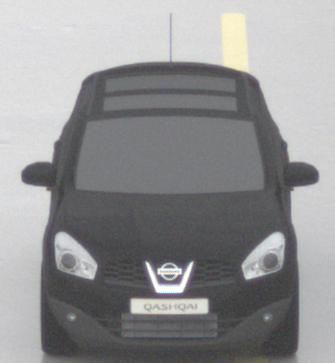
Make: Nissan
Model: Qashqai 1.6
Detailed model: Qashqai (J10)
Model produced from: 2010/03
Model produced until: 2010/08
Doors: 5
Color: black
Road condition: wet road
Daytime: morning or afternoon
Contrast: low contrast